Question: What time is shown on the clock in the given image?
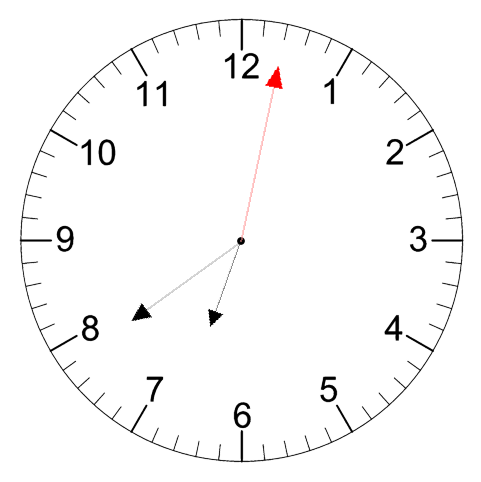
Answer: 06:39:02